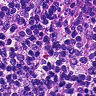
Metastatic tissue present: no